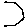
Label: hexagon